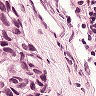
Metastatic tissue present: yes